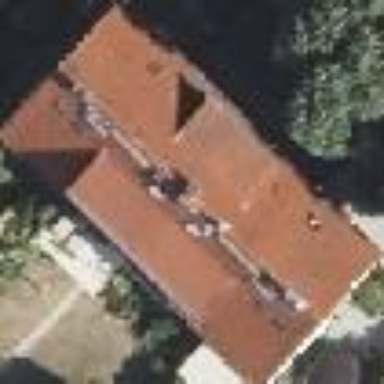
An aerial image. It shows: Gabled roofed house.